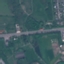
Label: Highway